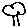
Label: tree